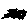
Label: bird